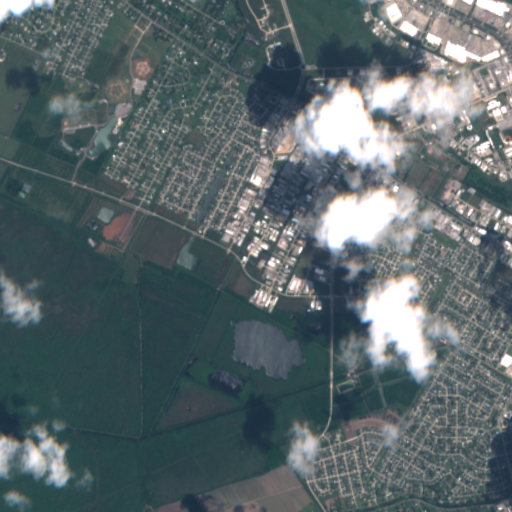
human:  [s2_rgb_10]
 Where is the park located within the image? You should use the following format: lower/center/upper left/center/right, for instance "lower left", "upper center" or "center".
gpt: The park is located in the upper right of the image.
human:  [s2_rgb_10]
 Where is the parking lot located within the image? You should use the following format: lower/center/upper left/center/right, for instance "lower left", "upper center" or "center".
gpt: The parking lot is located in the upper right of the image.
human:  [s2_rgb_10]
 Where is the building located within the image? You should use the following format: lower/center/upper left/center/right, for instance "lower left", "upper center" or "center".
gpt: The building is located in the upper right of the image.
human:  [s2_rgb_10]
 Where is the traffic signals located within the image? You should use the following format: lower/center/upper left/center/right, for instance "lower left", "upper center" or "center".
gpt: The traffic signals is located in the upper right of the image.
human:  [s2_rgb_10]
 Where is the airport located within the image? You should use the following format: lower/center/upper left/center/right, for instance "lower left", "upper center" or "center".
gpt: There is no airport in the image.